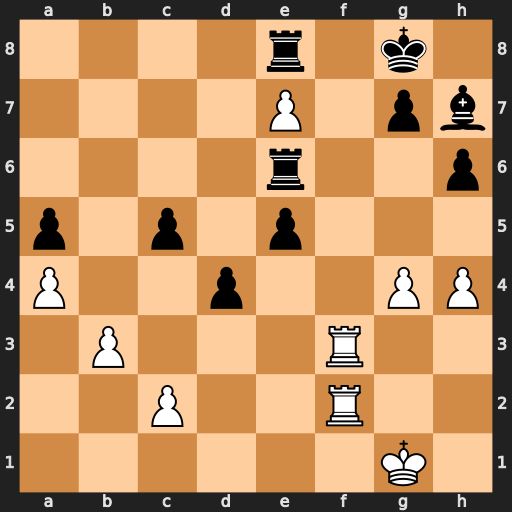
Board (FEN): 4r1k1/4P1pb/4r2p/p1p1p3/P2p2PP/1P3R2/2P2R2/6K1
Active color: w
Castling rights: -
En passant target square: -
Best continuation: Rf8+ Rxf8 exf8=Q#